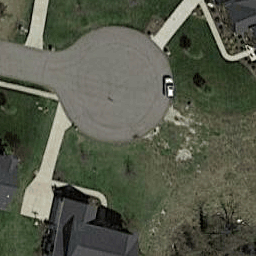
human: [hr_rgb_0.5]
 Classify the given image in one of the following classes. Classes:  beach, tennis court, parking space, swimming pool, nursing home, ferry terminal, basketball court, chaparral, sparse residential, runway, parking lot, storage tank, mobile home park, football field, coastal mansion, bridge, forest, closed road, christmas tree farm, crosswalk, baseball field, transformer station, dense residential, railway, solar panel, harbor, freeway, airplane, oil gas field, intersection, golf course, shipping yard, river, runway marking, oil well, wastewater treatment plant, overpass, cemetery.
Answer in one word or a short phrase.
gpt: closed road